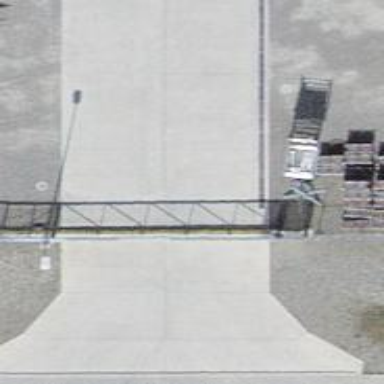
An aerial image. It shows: Gate.